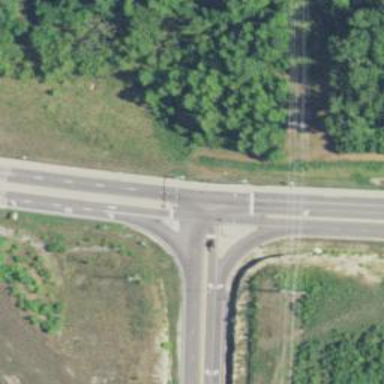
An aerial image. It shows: Secondary link road.